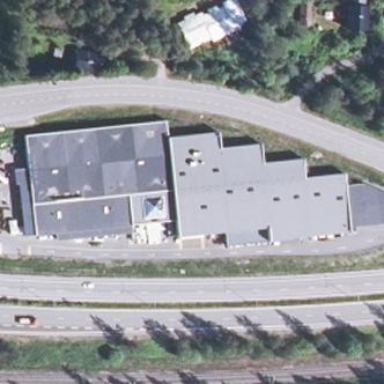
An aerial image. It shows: Retail building housing supermarket.